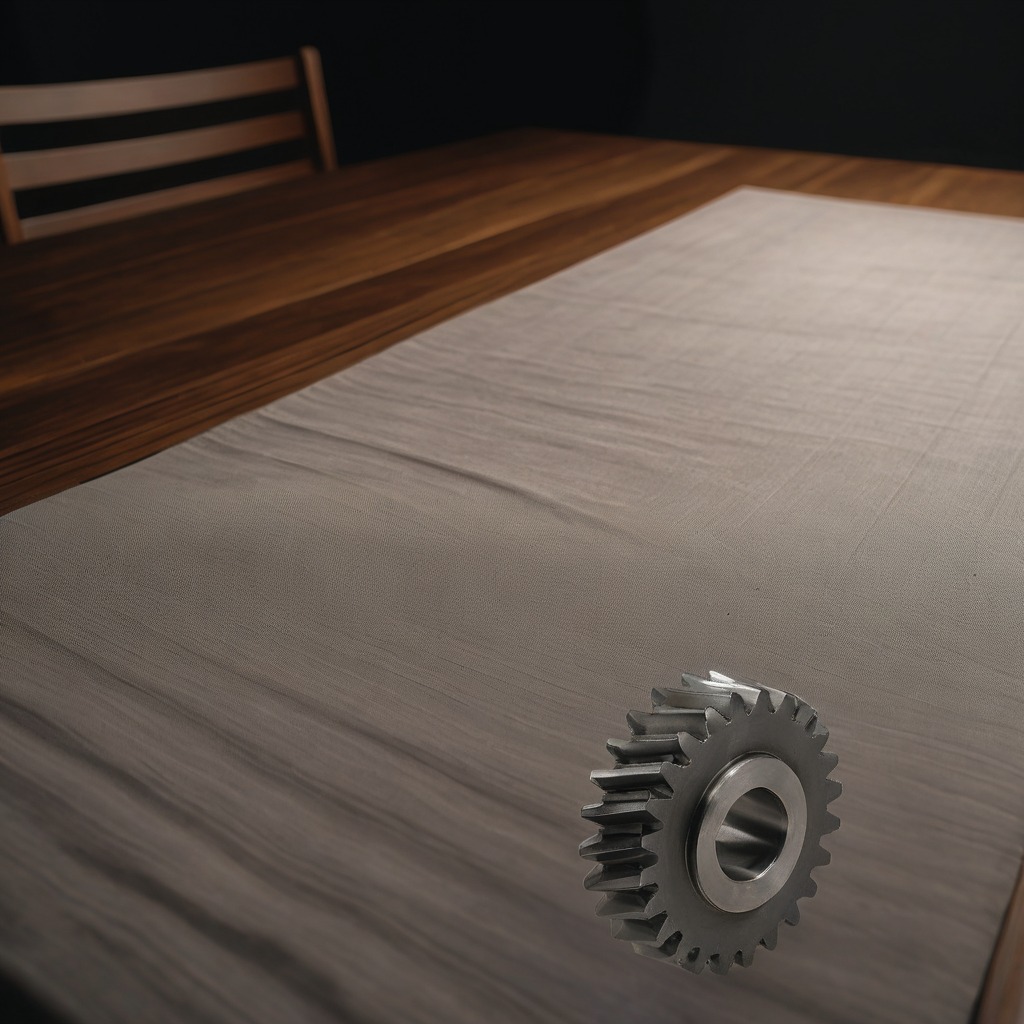
A steel gear with teeth is lying on a wooden table.